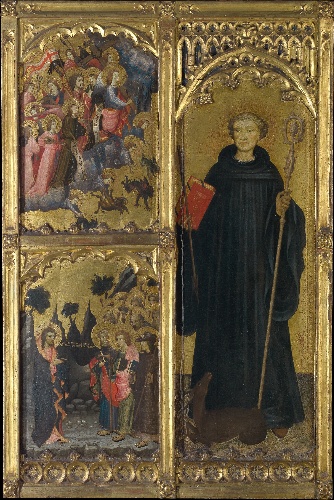
Title: Saint Giles with Christ Triumphant over Satan and the Mission of the Apostles
Artist: Miguel Alcañiz (or Miquel Alcanyís)
Artist bio: Spanish, Valencian, active by 1408–died after 1447
Date: ca. 1408
Object type: Painting, part of an altarpiece
Classification: Paintings
Medium: Tempera on wood, gold ground
Dimensions: Overall 59 5/8 x 39 1/2 in. (151.4 x 100.3 cm); upper left panel, painted surface 24 1/8 x 16 7/8 in. (61.3 x 42.9 cm); lower left panel, painted surface 24 5/8 x 16 7/8 in. (62.5 x 42.9 cm); right panel, painted surface 46 1/8 x 16 7/8 in. (117.2 x 42.9 cm)
Department: European Paintings
Credit line: Gift of J. Bruyn Andrews, 1876
Accession year: 1876
Repository: Metropolitan Museum of Art, New York, NY
Tags: Apostles|Saints|Christ